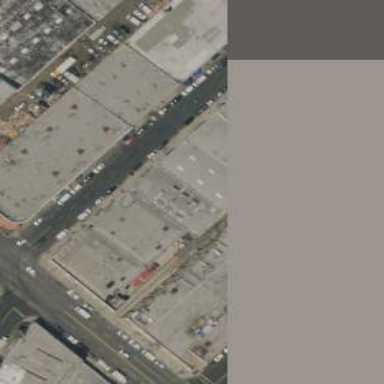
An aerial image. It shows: Industrial building.